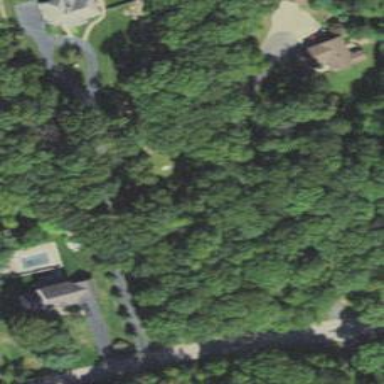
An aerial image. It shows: Driveway leading to service road.